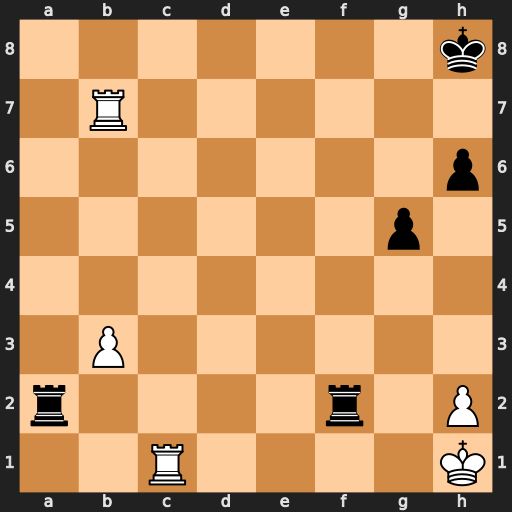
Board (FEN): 7k/1R6/7p/6p1/8/1P6/r4r1P/2R4K
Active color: w
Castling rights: -
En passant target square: -
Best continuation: Rc8+ Rf8 Rxf8#